Question: I really new in CSS, and I have a task to create 2 linear-gradient as a border of a div like in the below image.
I used 'border-image' for the inside one but I don't know how to create the other border.
'''
border-image: linear-gradient(#EEEEEE ,#666666, #EEEEEE) 1 1% !important;
'''

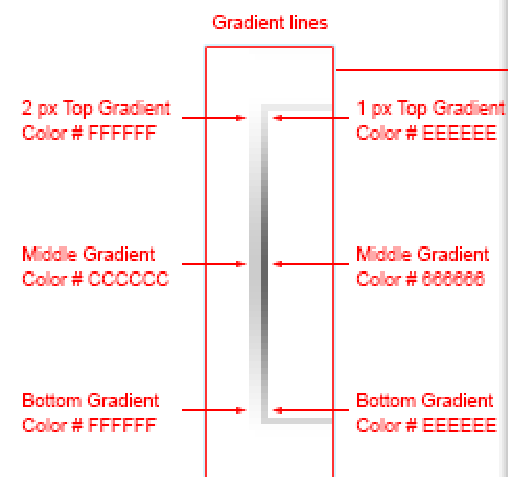
Answer: I don't think it is possible to do this with just one element (that is, no extra pseudo/real elements) using 'border-image' but you can do it using a pseudo-element by setting one border on the parent and the other on the pseudo-element like in the below snippet.
'''
div{
position: relative;
height: 200px;
width: 400px;
border-image-source: linear-gradient(to bottom, #FFFFFF, #CCCCCC 50%, #FFFFFF);
border-style: solid;
border-width: 5px;
border-image-slice: 1;
}
div:before{
position: absolute;
content: '';
height: calc(100% - 10px);
width: calc(100% - 10px);
border-image-source: linear-gradient(to bottom, #EEEEEE, #666666 50%, #EEEEEE);
border-style: solid;
border-width: 5px;
border-image-slice: 1;
}
'''
'''
<div></div>
'''
---
With just a single element (no pseudo/real elements), we can sort of achieve this using 'background-image' but not with 'border-image'. It is a lot more complex because we have to create a gradient strip for each of the 8 (4 outer + 4 inner) borders and then place them accordingly.
'''
div{
height: 200px;
width: 400px;
background: linear-gradient(to right, #FFFFFF, #FFFFFF),
linear-gradient(to bottom, #FFFFFF, #CCCCCC 50%, #FFFFFF),
linear-gradient(to right, #FFFFFF, #FFFFFF),
linear-gradient(to bottom, #FFFFFF, #CCCCCC 50%, #FFFFFF),
linear-gradient(to right, #EEEEEE, #EEEEEE),
linear-gradient(to bottom, #EEEEEE, #666666 50%, #EEEEEE),
linear-gradient(to right, #EEEEEE, #EEEEEE),
linear-gradient(to bottom, #EEEEEE, #666666 50%, #EEEEEE);
background-repeat: no-repeat;
background-size: 100% 5px, 5px 100%, 100% 5px, 5px 100%, calc(100% - 10px) 5px, 5px calc(100% - 10px), calc(100% - 10px) 5px, 5px calc(100% - 10px);
background-position: 0px 0px, 100% 0px, 0px 100%, 0px 0px, 5px 5px, calc(100% - 5px), 0px calc(100% - 5px), 5px 5px;
}
'''
'''
<div></div>
'''